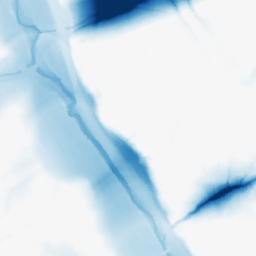
Category: morphological
Decomposition family: morphological
Decomposition parameters: operation: closing
size: 50
Upsampling method: regularized
Upsampling parameters: scale: 4
lambda_reg: 0.001
Upsampling scale: 4